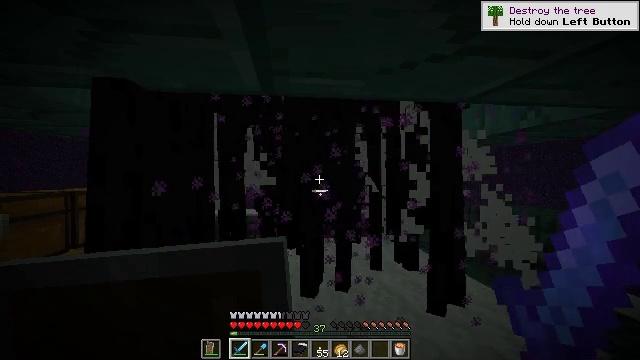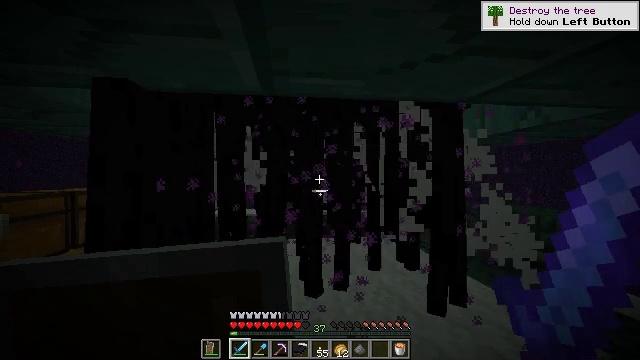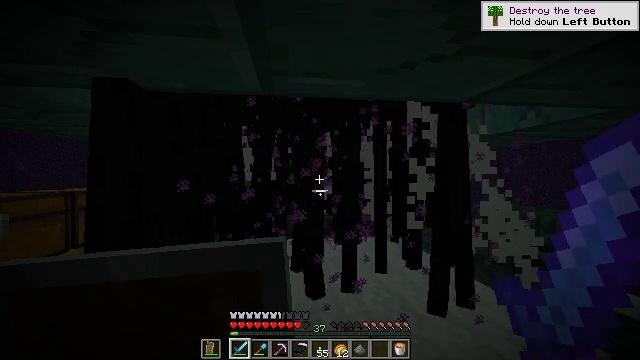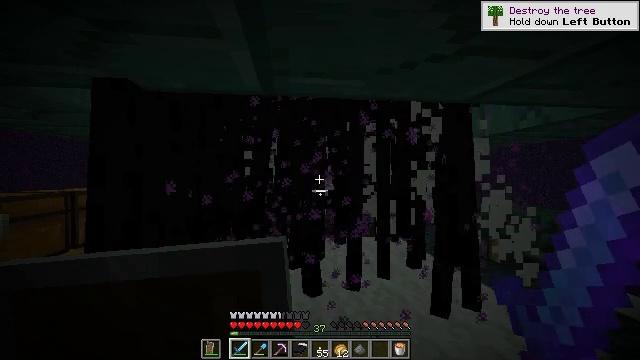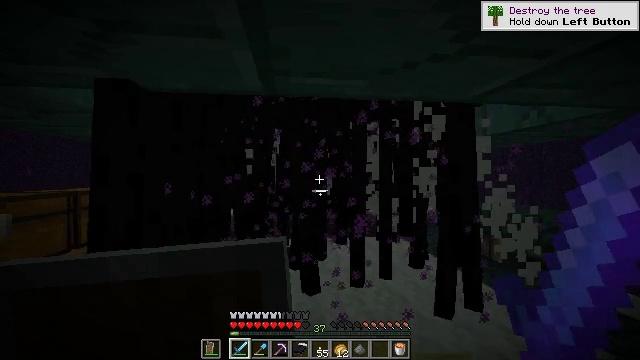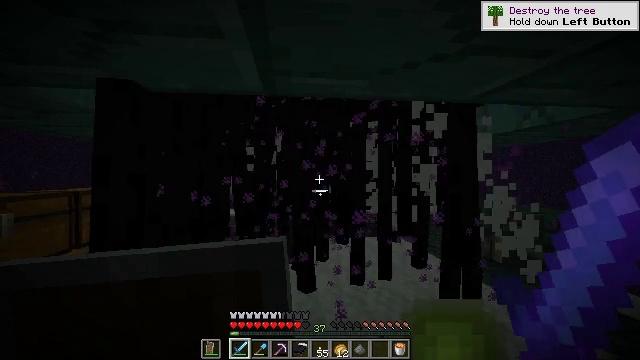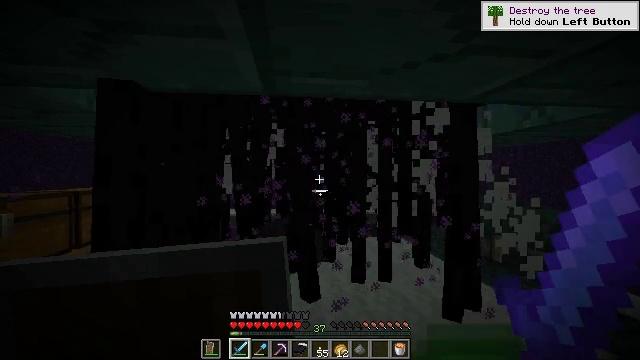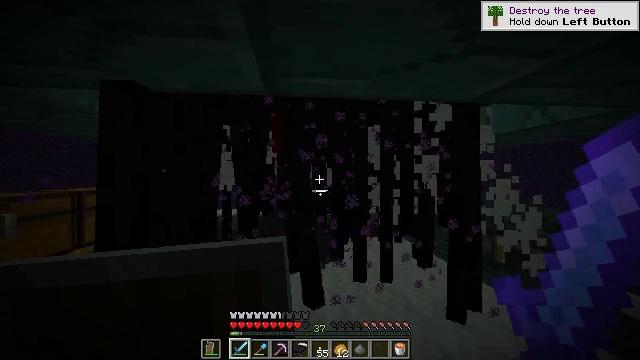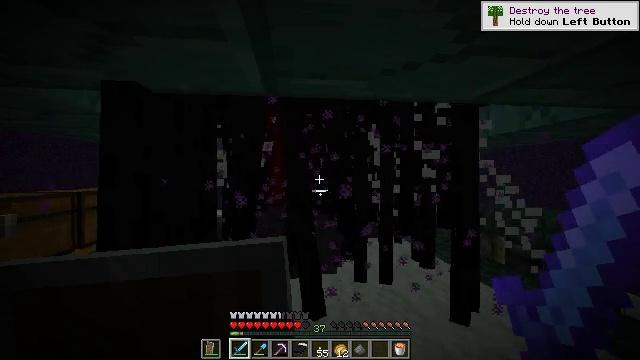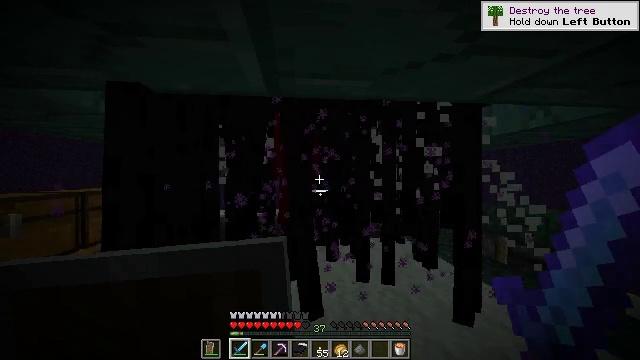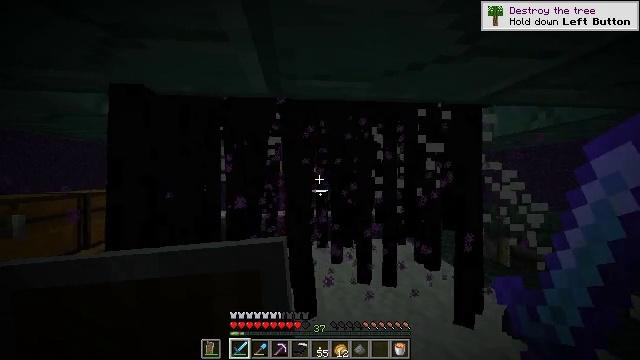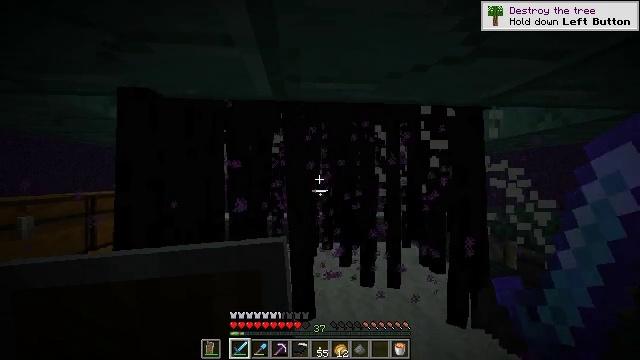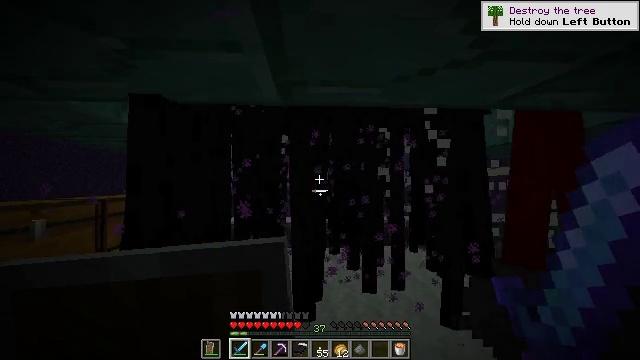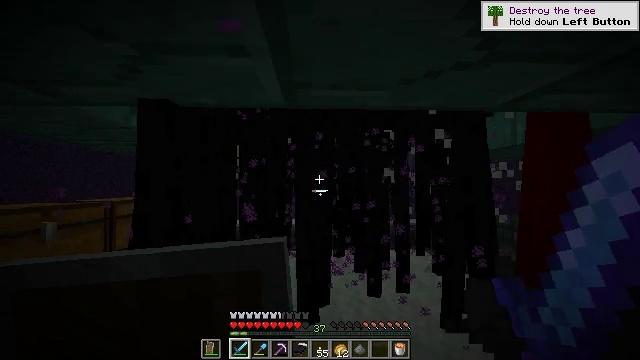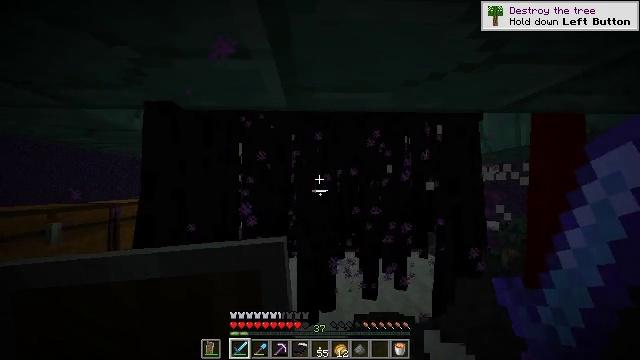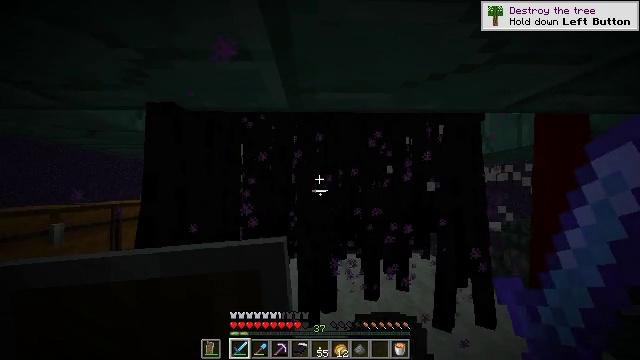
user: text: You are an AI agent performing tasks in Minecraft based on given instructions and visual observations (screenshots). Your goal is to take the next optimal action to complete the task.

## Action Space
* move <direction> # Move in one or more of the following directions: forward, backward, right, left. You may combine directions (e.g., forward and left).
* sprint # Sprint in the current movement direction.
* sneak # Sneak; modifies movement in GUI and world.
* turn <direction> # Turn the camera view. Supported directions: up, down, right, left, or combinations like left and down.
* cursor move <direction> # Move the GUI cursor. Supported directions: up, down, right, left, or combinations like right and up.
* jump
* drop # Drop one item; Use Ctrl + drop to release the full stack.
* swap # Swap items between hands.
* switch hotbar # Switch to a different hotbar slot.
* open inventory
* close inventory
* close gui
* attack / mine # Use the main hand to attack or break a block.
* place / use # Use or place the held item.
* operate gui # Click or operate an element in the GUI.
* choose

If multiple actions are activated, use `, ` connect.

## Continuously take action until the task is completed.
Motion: motion action
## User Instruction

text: Kill mobs.
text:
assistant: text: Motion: no_op
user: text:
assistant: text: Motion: no_op
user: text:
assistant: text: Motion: no_op
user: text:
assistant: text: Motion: no_op
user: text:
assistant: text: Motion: no_op
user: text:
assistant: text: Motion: no_op
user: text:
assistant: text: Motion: no_op
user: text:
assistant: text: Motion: no_op
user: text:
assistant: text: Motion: no_op
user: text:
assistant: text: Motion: no_op
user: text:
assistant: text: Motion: no_op
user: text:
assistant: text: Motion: turn left
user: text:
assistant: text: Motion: turn left
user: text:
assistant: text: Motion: no_op
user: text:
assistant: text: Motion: no_op
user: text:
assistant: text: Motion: attack / mine
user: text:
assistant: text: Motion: attack / mine
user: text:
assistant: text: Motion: attack / mine
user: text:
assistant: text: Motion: attack / mine
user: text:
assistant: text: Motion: attack / mine
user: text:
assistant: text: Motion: no_op